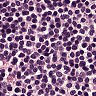
Metastatic tissue present: no